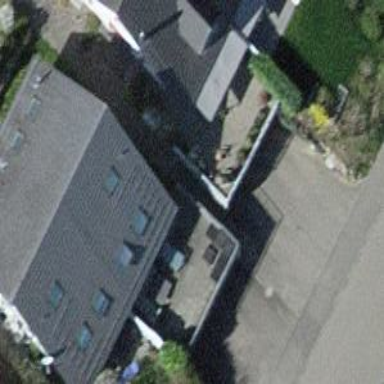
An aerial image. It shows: Terrace building with gabled roof.